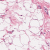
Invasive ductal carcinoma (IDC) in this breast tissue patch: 0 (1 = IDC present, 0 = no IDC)